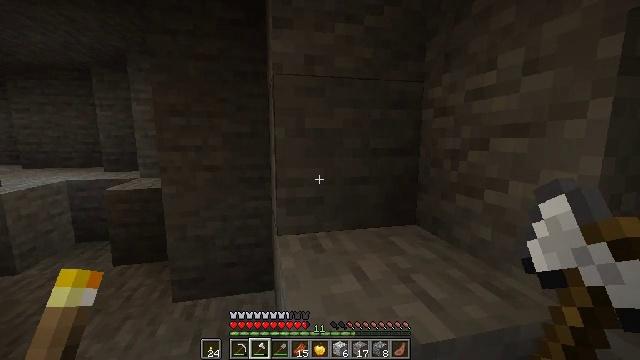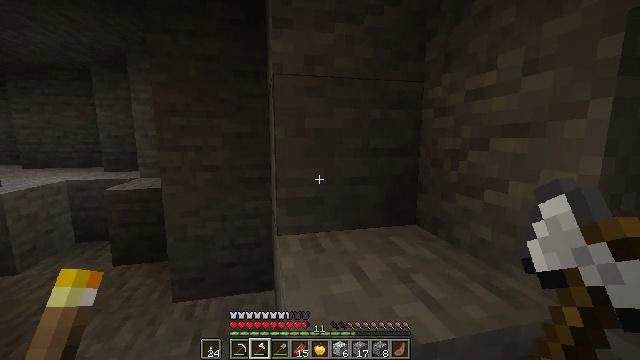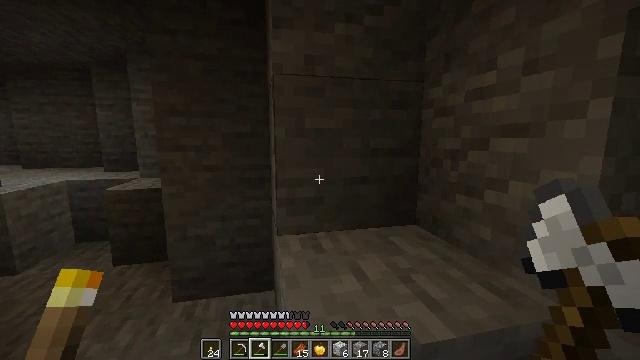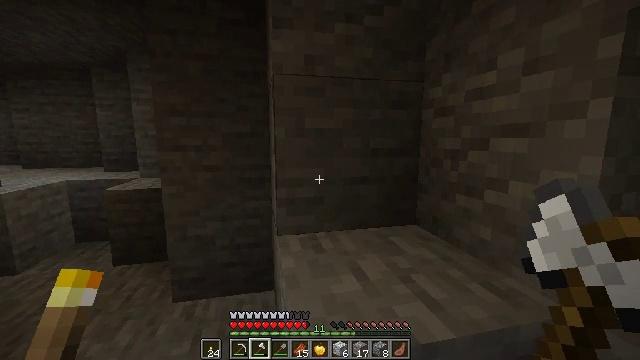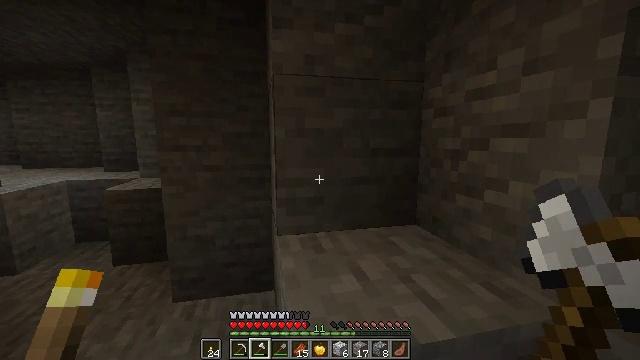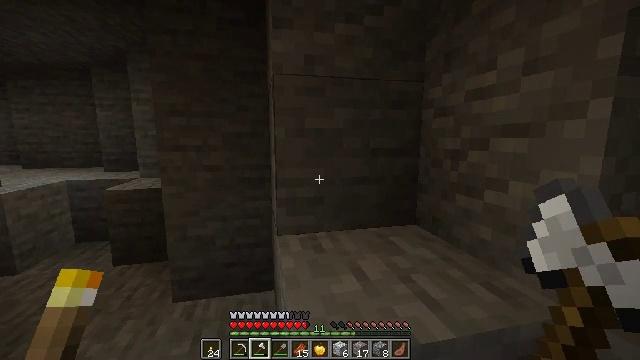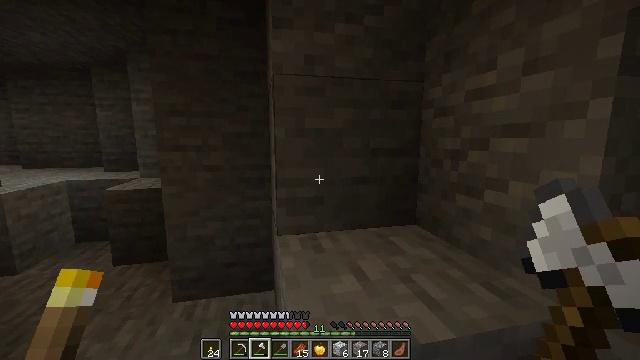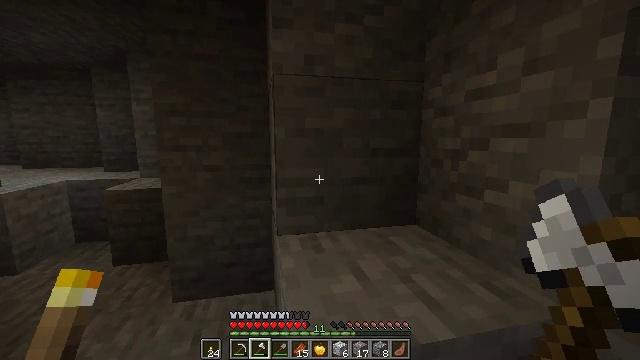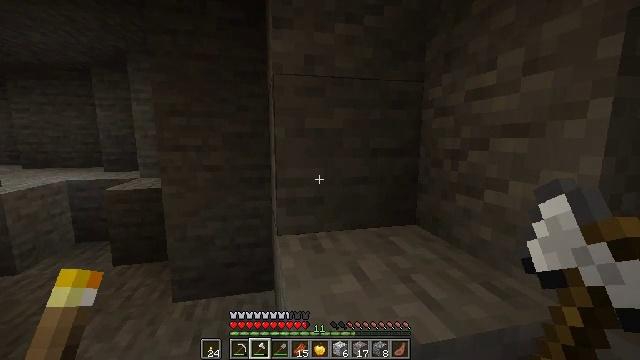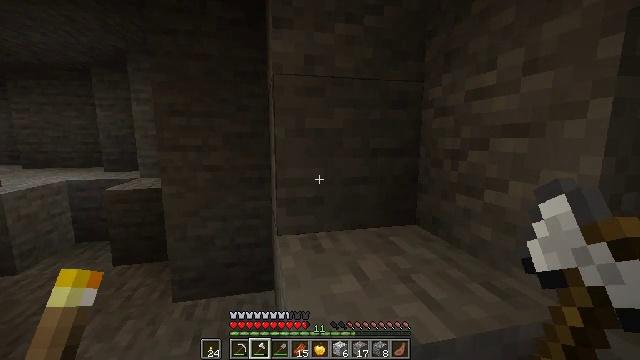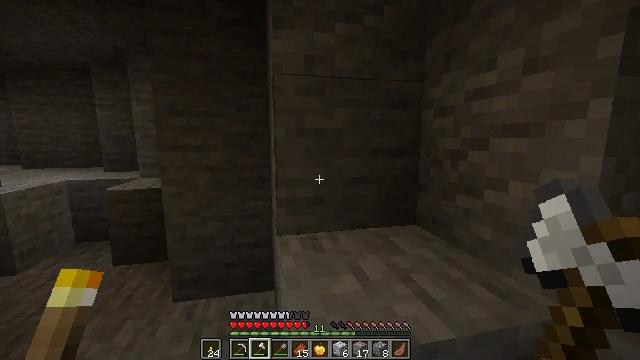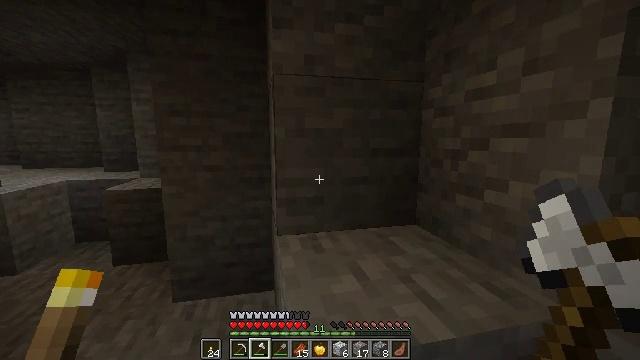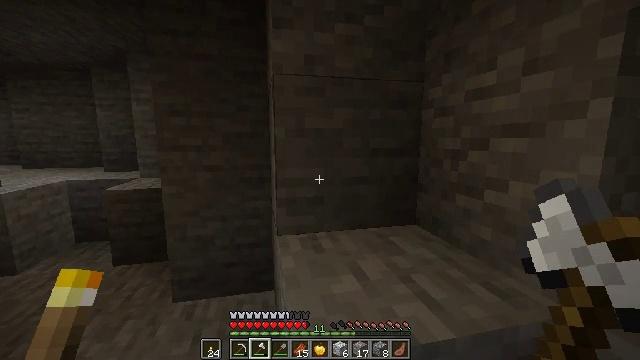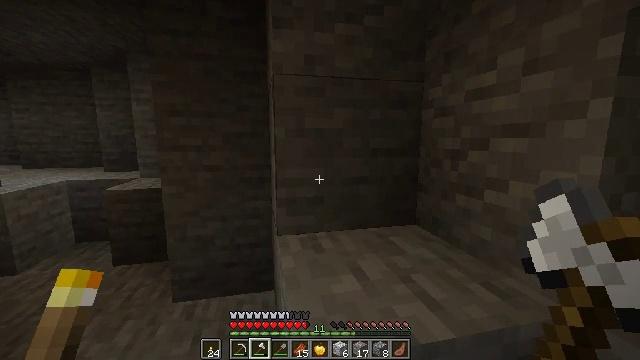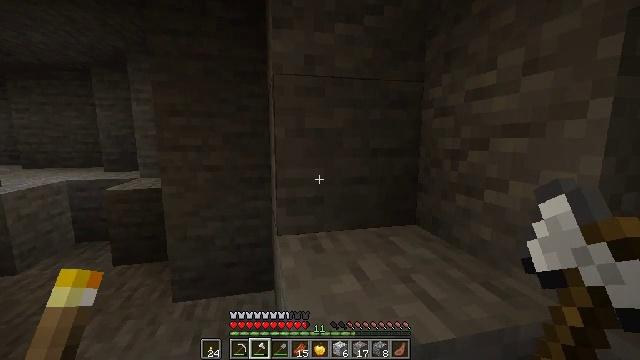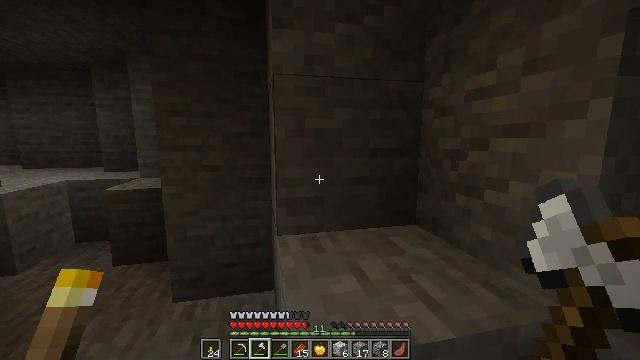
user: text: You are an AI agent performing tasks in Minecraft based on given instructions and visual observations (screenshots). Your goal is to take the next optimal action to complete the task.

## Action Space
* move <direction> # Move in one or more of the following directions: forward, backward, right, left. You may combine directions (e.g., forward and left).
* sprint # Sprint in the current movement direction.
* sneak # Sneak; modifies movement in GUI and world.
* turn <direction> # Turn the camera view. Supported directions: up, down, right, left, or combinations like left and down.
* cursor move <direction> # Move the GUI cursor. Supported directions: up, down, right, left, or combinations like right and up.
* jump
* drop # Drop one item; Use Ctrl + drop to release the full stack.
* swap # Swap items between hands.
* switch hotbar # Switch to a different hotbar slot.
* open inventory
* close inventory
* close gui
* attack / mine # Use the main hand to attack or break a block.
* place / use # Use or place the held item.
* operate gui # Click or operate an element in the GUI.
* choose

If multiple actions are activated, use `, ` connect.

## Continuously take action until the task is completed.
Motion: motion action
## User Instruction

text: Mine the spawner block.
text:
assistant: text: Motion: no_op
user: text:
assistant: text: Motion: no_op
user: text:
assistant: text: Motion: no_op
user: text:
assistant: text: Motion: no_op
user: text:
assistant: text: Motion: no_op
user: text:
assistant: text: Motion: no_op
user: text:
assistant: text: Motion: no_op
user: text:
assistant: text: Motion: no_op
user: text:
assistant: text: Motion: no_op
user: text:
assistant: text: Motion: no_op
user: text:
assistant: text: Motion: no_op
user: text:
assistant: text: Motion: no_op
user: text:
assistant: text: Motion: no_op
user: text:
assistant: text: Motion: no_op
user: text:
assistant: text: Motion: no_op
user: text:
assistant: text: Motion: no_op
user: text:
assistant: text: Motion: no_op
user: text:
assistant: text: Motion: no_op
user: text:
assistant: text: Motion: no_op
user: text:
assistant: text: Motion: no_op
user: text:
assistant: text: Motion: no_op
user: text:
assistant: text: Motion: no_op
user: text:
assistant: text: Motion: no_op
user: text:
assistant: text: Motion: no_op
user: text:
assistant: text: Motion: no_op
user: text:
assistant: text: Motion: no_op
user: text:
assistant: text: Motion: no_op
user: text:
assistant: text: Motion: no_op
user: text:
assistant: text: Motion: no_op
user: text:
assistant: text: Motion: no_op